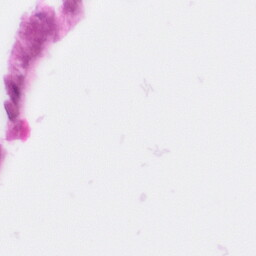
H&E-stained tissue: Pancreatic